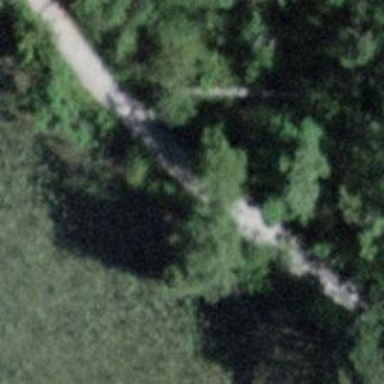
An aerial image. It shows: Compacted path road.